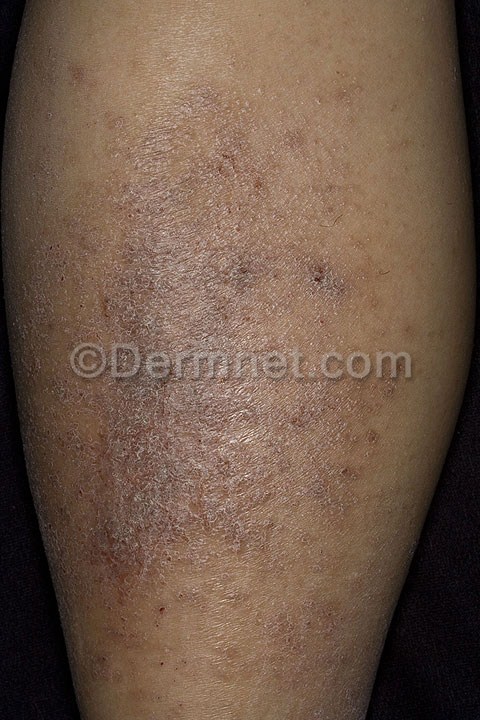
Disease: Eczema Photos